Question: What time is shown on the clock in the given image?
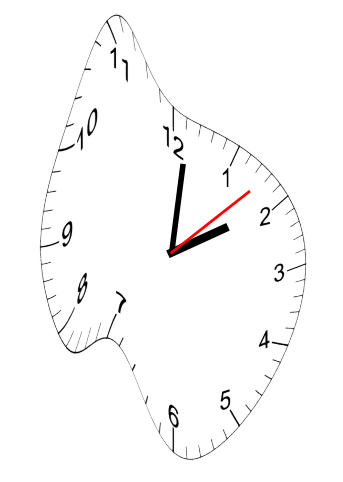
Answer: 02:01:08